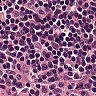
Metastatic tissue present: no